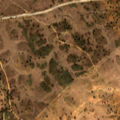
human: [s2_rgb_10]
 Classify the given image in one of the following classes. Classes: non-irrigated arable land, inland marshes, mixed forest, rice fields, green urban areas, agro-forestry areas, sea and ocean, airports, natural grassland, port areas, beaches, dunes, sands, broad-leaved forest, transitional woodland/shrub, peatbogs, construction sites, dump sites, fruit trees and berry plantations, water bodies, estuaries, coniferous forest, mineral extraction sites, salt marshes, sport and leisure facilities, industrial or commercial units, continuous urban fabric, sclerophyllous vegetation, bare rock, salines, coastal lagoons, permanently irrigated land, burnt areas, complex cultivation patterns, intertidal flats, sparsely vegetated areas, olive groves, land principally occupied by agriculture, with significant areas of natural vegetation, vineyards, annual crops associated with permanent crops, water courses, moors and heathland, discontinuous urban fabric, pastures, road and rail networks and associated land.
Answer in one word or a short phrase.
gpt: non-irrigated arable land, pastures, agro-forestry areas, broad-leaved forest